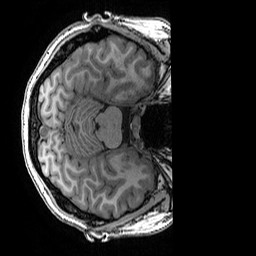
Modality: T1w
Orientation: axial
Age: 19
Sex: female
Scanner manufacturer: ge
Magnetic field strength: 3 T
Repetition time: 0.007 s
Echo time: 0.00342 s